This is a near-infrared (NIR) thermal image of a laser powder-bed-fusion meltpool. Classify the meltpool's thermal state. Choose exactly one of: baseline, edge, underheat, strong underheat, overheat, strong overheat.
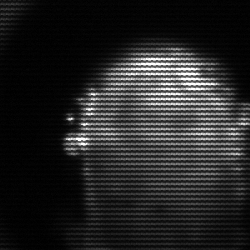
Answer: baseline